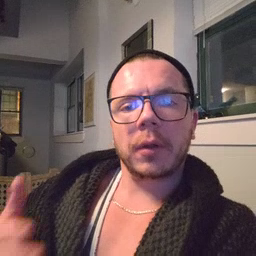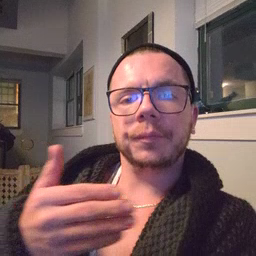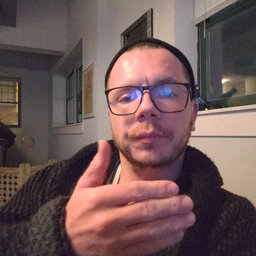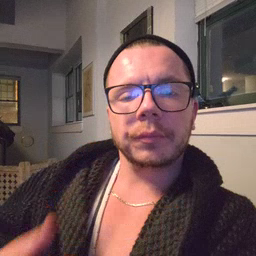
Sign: fish